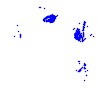
Particle: kaon